Question: I seem to be having an issue that I was not having using iOS 7.0 in my app, it now only appears on iOS 7.1. The problem I'm having is that when I set the minimum and maximum 'trackTintColor' properties to a clear color, I'm now left with what I call an "artifact" to the left of the 'UISlider' that was not present on iOS 7.0. I've tried to iterate through the sublayers and or subviews to set this "artifact" to a clear color, but I cannot seem to hide it. I'm attaching a screenshot below with an arrow pointing to the "artifact".
Any help is greatly appreciated!

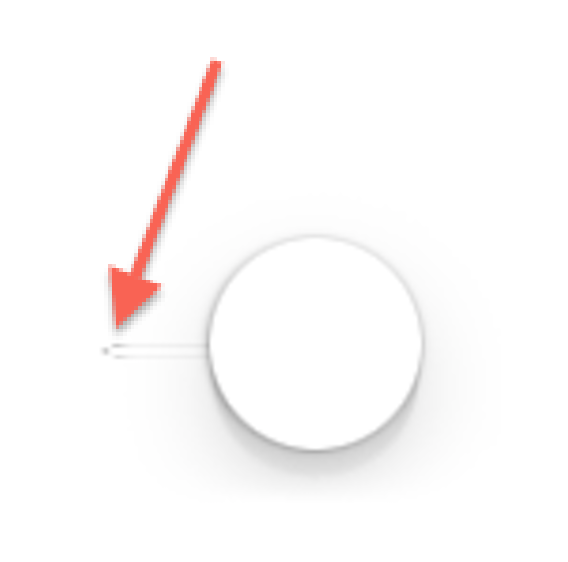
Answer: Okay so I solved this already by using these two lines of code replacing the trackTintColor properties altogether:
'''
[self.colorSlider setMinimumTrackImage:[UIImage new] forState:UIControlStateNormal];
[self.colorSlider setMaximumTrackImage:[UIImage new] forState:UIControlStateNormal];
'''